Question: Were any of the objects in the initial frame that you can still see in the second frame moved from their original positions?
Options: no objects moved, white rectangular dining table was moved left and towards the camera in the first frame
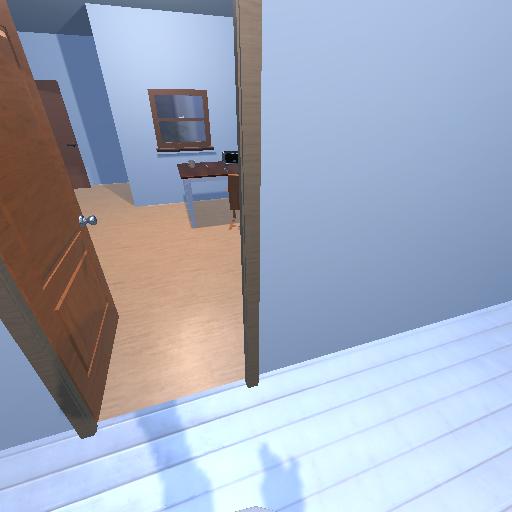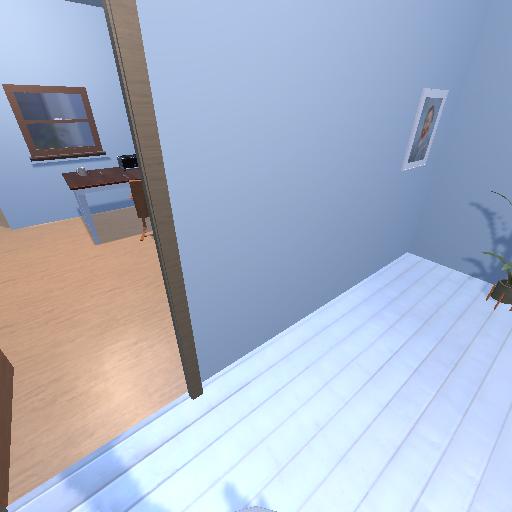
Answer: no objects moved